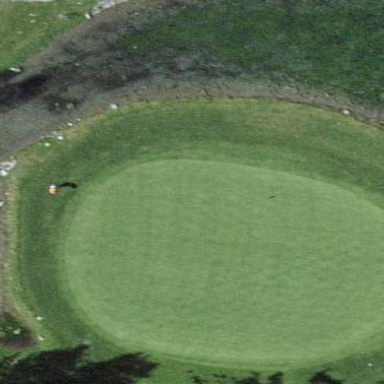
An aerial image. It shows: Green golf area with grass land use.